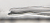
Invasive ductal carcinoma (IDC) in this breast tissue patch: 0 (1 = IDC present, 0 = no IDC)